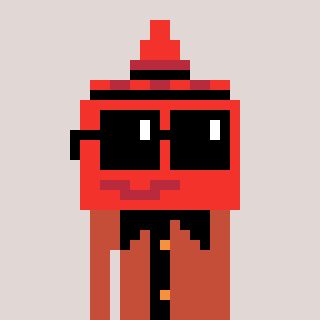
a pixel art character with square black sunglasses, a ketchup-shaped head and a rust-colored body on a warm background